Field crop: tomato
Growth stage: 2
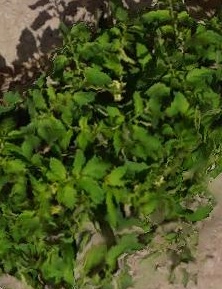
Species: tomato